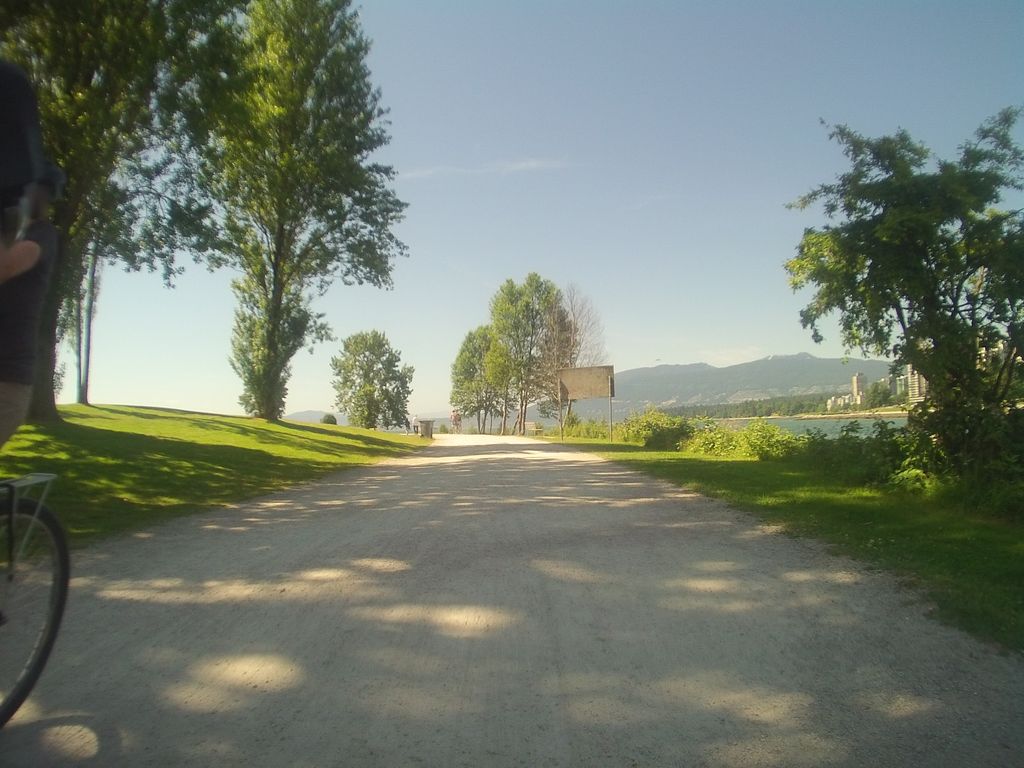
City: vancouver